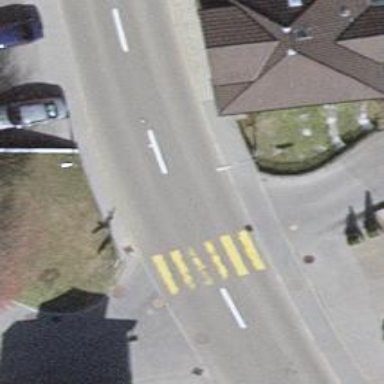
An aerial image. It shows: Public transport stop position.